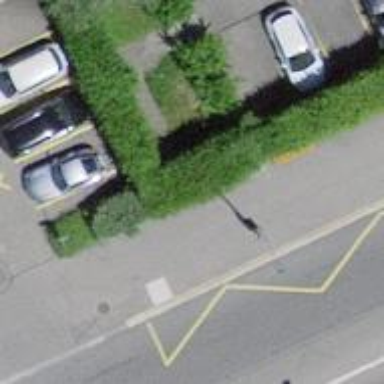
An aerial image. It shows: Bus stop with platform for public transport.